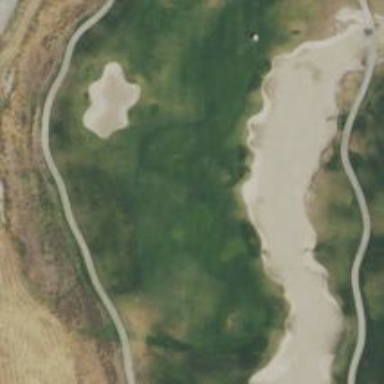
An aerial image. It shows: Golf hole.